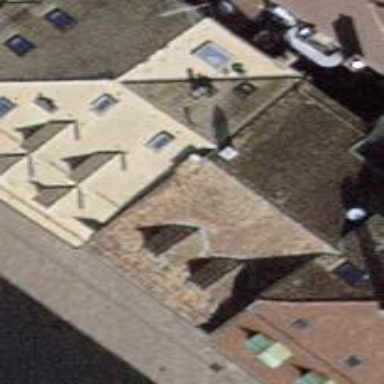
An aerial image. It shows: Gabled apartment building with roof tiles oriented across.